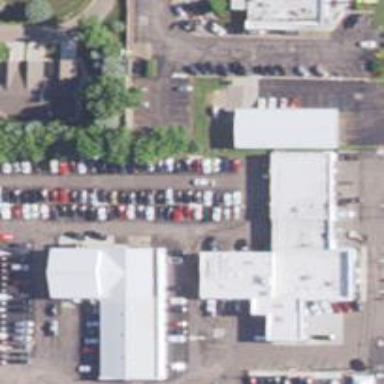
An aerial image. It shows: Building that houses car shop.